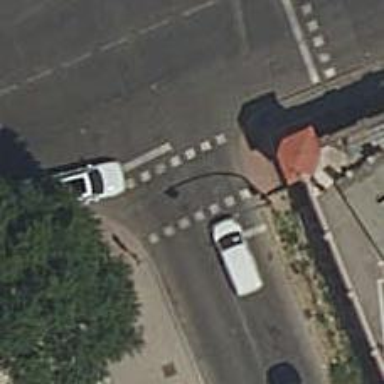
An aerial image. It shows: Road crossing with traffic signals.